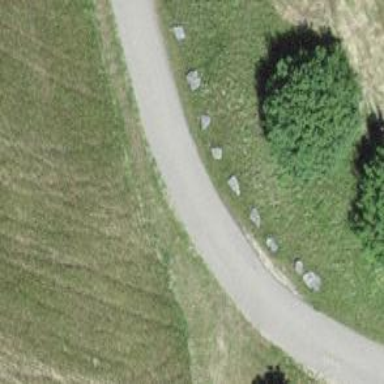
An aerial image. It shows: Service road with grade1 tracktype.